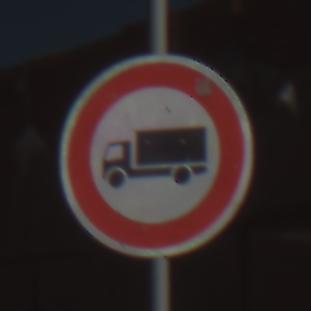
Verkehrszeichen: VerbotFuerKraftfahrzeugeUeberDreiKommaFuenfTonnen
Umgebung: Outdoor, Nature
Tageszeit: MorningAfternoon
Wetter: Clear
Licht: Natural
Jahreszeit: Summer
Kontrast: HighContrast